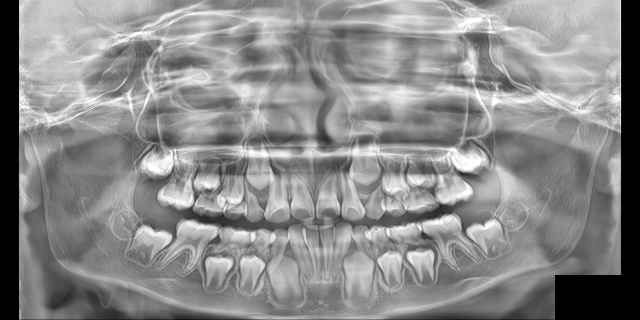
child